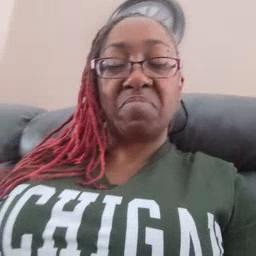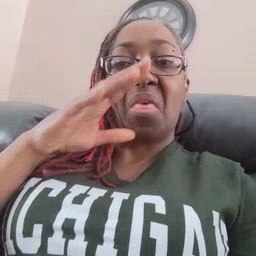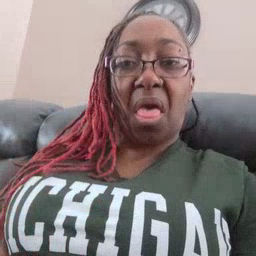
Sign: yucky